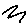
Label: zigzag